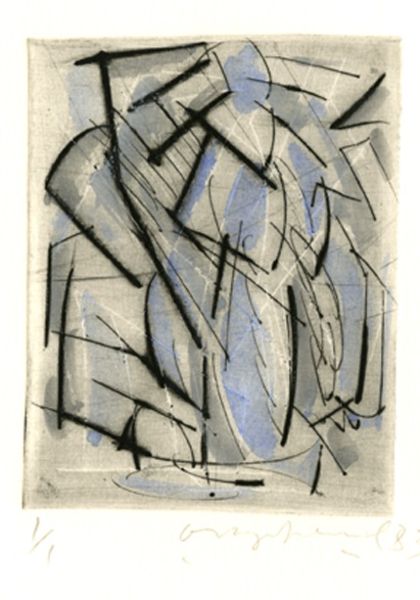
Titel: No. 655, No. 655
Künstler: Oleg Kudriashov
Standort: Amherst (Massachusetts, USA)
Institution: Mead Art Museum, Amherst College
Schlagwörter: blue, white, black, gray, green, grey, modern, painting, background, building, tower, paper, shadow, line, sketch, abstract, ink, square, watercolor, angles, form, lines, shapes, shading, shade, paint, contrast, angle, shape, sharp, cross hatch, crosshatching, angular, curve, spray, recangle, hilight, straight line, tone, gret